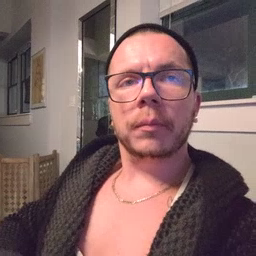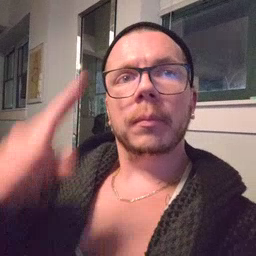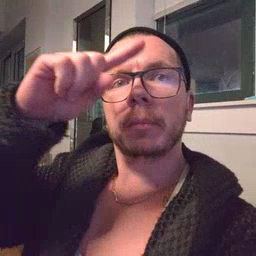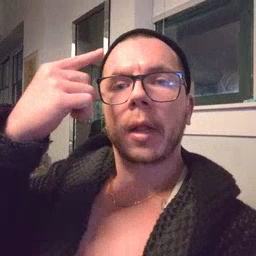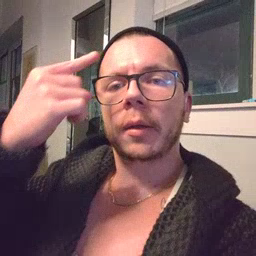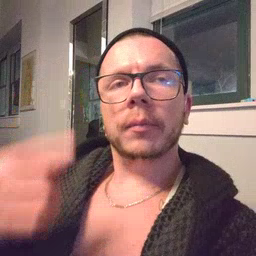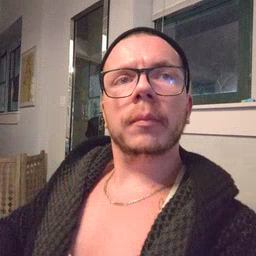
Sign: black